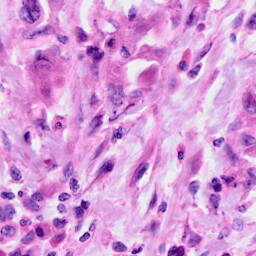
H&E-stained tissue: Cervix